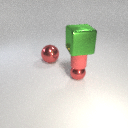
large red metal sphere behind small red metal sphere